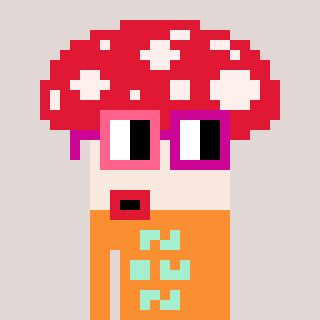
a pixel art character with square pink and red glasses, a mushroom-shaped head and a orange-colored body on a warm background